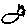
Label: cat